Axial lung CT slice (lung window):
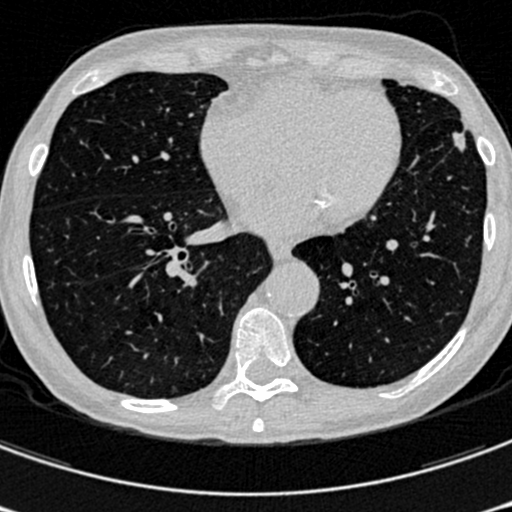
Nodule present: no